Question: I am successfully creating an XML file, however, if the user attempts to create a new XML in the attempt to overwrite the previous version, it instead appends the data; not overwrite.
What is giving me trouble in understanding this is that I first check if the file exists prior to creating the XML file, if it does exist, I delete it and then create the new XML file. I ran my code through the debugger and looked at the directory of where the file is being stored and I can clearly see the file being created, then deleted, and then be recreated.
'''
// Create new KML file
string filepath = STK_TEMP + "/" + stkObjectClass + "-" + stkObjectName + ".kml";
if(File.Exists(filepath))
File.Delete(filepath);
StreamWriter xmlsteam = new StreamWriter(filepath);
using (XmlTextWriter xmlWriter = new XmlTextWriter(xmlsteam))
{
xmlWriter.Formatting = Formatting.Indented;
xmlWriter.Indentation = 2;
// Open KML file for appending data
xmlWriter.WriteStartDocument();
// Write KML
xmlWriter.WriteStartElement("kml", "http://earth.google.com/kml/2.1");
xmlWriter.WriteStartElement("Document");
xmlWriter.WriteStartElement("name");
xmlWriter.WriteString(stkObjectName);
xmlWriter.WriteEndElement();
xmlWriter.WriteStartElement("Placemark");
// Append data from LLA / KML position report
xmlWriter.WriteStartElement("LineString");
xmlWriter.WriteStartElement("altitudeMode");
xmlWriter.WriteString("absolute");
xmlWriter.WriteEndElement();
xmlWriter.WriteStartElement("coordinates");
xmlWriter.WriteString(kmlCoordinateString);
xmlWriter.WriteEndElement(); // END Coordinates
xmlWriter.WriteEndElement(); // END Point
xmlWriter.WriteEndElement(); // END Placemark
bool isFirstPoint = true;
double seconds = 0;
// Create individual poitns for Google Earth playback
foreach (string kmlPoint in kmlCoordinateList)
{
xmlWriter.WriteStartElement("Placemark");
xmlWriter.WriteStartElement("Style");
xmlWriter.WriteStartElement("IconStyle");
xmlWriter.WriteStartElement("Icon");
xmlWriter.WriteStartElement("href");
xmlWriter.WriteString("http://maps.google.com/mapfiles/kml/paddle/wht-blank.png");
xmlWriter.WriteEndElement(); // END href
xmlWriter.WriteEndElement(); // END Icon
xmlWriter.WriteEndElement(); // END IconStyle
xmlWriter.WriteEndElement(); // END Style
xmlWriter.WriteStartElement("TimeStamp");
xmlWriter.WriteStartElement("when");
xmlWriter.WriteString(DateTime.Now.AddSeconds(seconds).ToString("yyyy-MM-ddTHH:mm:ssZ"));
xmlWriter.WriteEndElement(); // END when
xmlWriter.WriteEndElement(); // END TimeStamp
xmlWriter.WriteStartElement("Point");
xmlWriter.WriteStartElement("altitudeMode");
xmlWriter.WriteString("absolute");
xmlWriter.WriteEndElement(); // END altitudeMode
xmlWriter.WriteStartElement("coordinates");
xmlWriter.WriteString(kmlPoint);
xmlWriter.WriteEndElement(); // END coordinates
xmlWriter.WriteEndElement(); // END Point
xmlWriter.WriteEndElement(); // END Placemark
seconds++;
}
xmlWriter.WriteEndElement(); // END KML
// END KML file and close
xmlWriter.WriteEndDocument();
xmlWriter.Flush();
xmlWriter.Close();
}
xmlsteam.Dispose();
'''
If I close out of my application and start it up and trying creating the file, it will overwrite it on the first attempt. Leaving the application open and trying to create a new file with the same file path, it just appends the data.
Any thoughts?
I feel that my XmlTextWriter is not being disposed of properly...

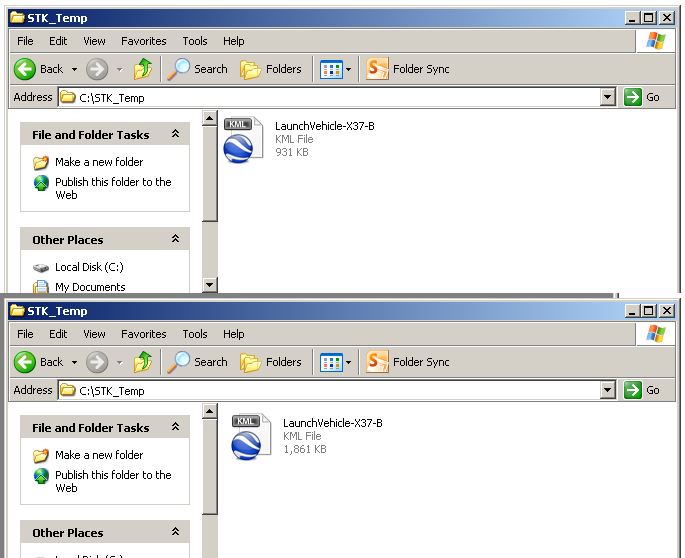
Answer: Change the assignment of 'xmlsteam' to the following:
'''
StreamWriter xmlsteam = new StreamWriter(filepath, false);
'''
Adding 'false' as a parameter forces it to overwrite the file instead of appending:
<URL>
As an added measure, add the following line right after creating 'xmlsteam':
'''
xmlsteam.AutoFlush = true;
'''
This will make sure that all buffers for the file are automatically flushed after each file operation.
After looking into this further, I think the problem lies in that you are calling 'xmlsteam.Dispose()' before disposing of the resources that depend on it. You should modify the end of your code to the following:
'''
xmlWriter.WriteEndElement(); // END KML
// END KML file and close
xmlWriter.WriteEndDocument();
xmlWriter.Flush();
xmlWriter.Close();
} // end of 'using' block
xmlsteam.Dispose();
'''